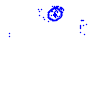
Particle: proton